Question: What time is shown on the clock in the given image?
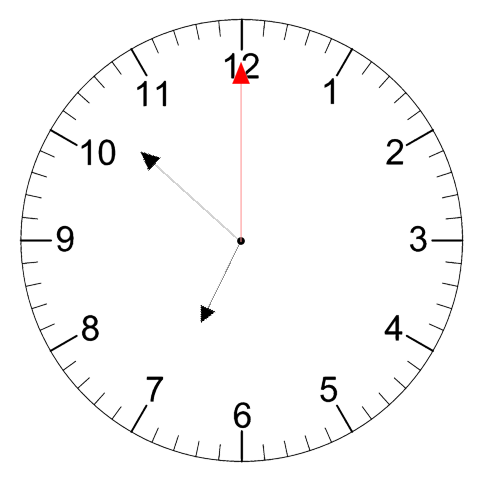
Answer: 06:52:00